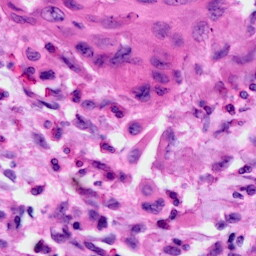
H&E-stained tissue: Cervix